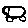
Label: car